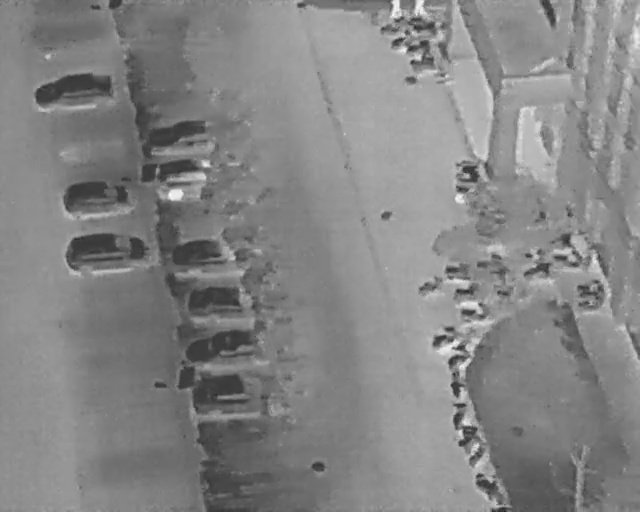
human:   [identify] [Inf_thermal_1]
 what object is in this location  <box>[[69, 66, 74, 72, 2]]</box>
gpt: <ref>1 large bicycle at the right</ref>

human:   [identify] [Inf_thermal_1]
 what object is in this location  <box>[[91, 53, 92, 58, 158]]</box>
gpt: <ref>1 small bicycle at the right</ref>

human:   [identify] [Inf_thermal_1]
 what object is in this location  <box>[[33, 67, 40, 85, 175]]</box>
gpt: <ref>1 large car at the bottom</ref>